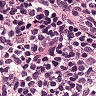
Metastatic tissue present: no